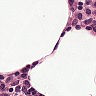
Metastatic tissue present: no